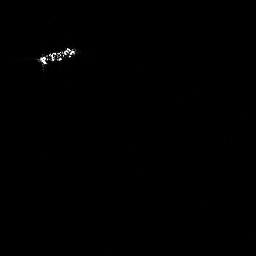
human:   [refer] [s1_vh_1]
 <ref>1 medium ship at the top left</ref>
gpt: <box>[[14, 17, 28, 25, 0]]</box>